Interaction volume radius: 10 \u00c5
Interaction volume height: 35 \u00c5
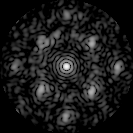
Disorder parameter: 0.4817